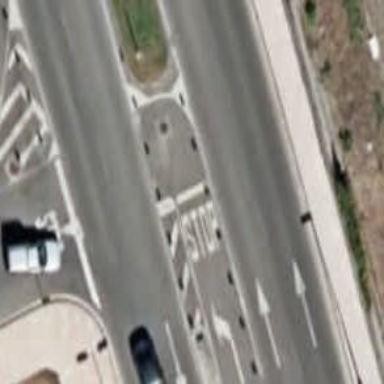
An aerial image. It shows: Bollard.